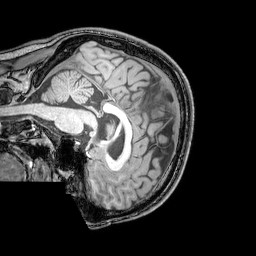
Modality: T1w
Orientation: sagittal
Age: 23
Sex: male
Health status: healthy
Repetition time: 0.081 s
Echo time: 0.037 s